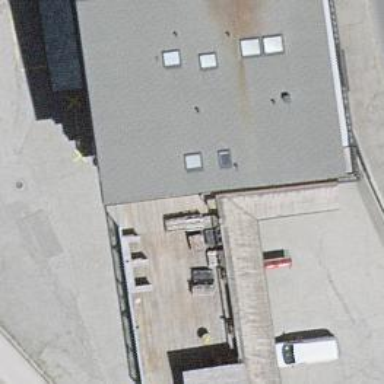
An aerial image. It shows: Restaurant.